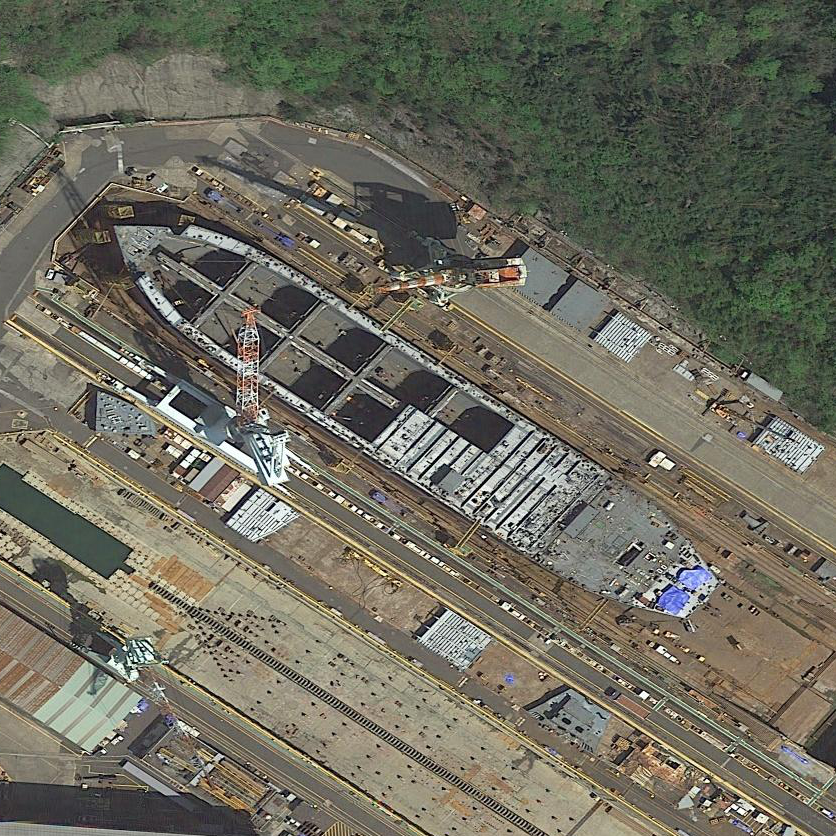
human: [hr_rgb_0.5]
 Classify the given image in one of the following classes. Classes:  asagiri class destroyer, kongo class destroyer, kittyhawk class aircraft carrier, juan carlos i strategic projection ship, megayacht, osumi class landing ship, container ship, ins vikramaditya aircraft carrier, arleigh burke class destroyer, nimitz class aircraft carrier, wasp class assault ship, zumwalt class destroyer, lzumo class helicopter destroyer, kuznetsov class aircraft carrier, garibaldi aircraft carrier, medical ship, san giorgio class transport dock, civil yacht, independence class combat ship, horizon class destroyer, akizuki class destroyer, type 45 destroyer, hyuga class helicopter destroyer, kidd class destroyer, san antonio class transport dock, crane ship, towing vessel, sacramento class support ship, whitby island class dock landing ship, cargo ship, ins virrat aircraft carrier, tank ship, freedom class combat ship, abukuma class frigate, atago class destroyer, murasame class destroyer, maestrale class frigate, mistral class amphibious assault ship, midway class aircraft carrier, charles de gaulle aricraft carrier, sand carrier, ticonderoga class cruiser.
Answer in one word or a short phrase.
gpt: Cargo ship